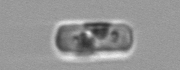
Label: Guinardia_delicatula